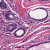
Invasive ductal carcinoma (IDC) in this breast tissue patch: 0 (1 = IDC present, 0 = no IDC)